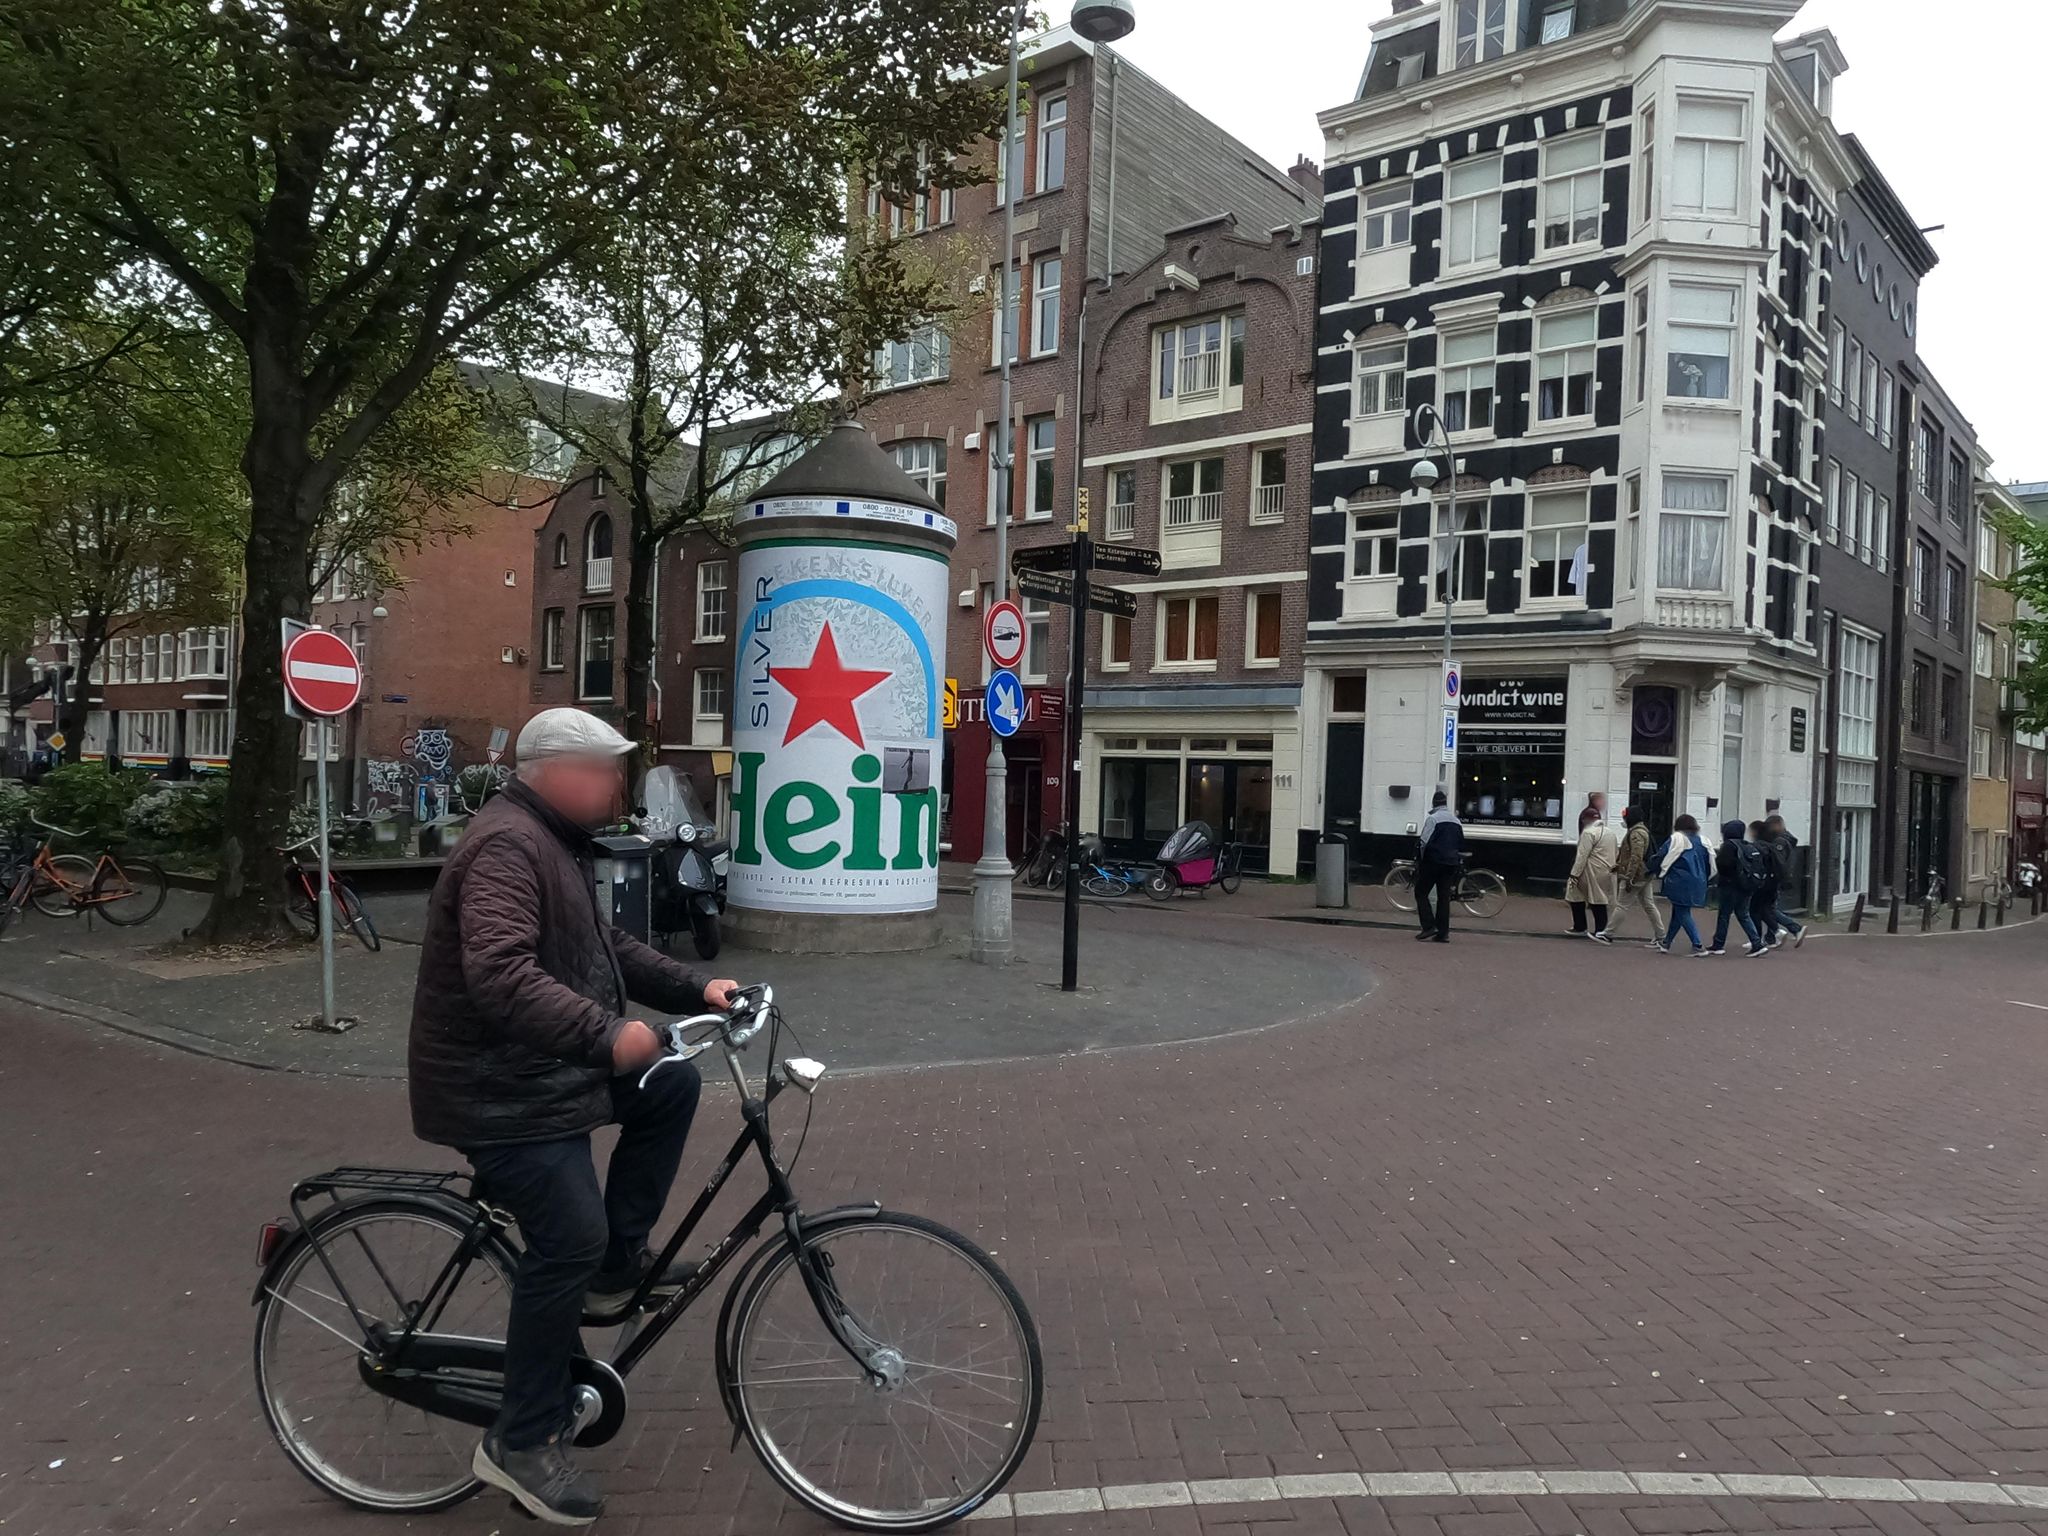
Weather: clear
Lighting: day
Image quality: good
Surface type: walking surface
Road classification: unclassified
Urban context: urban centre
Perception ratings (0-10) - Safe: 6.74, Lively: 8.48, Beautiful: 2.82, Boring: 4.68, Depressing: 1.83, Wealthy: 8.94